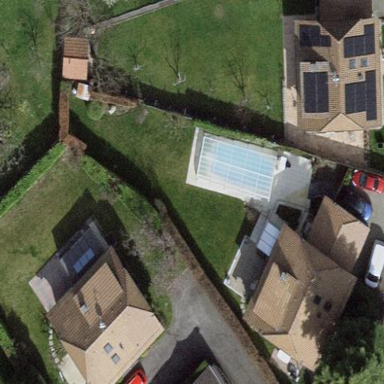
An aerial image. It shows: Garden surrounded by fence.